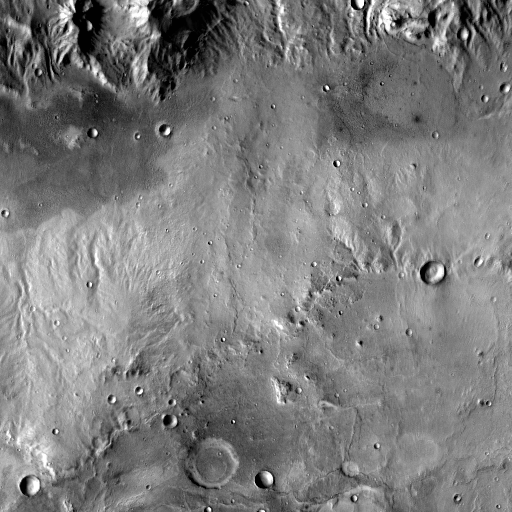
Crater classes present: Background, Other, Buried